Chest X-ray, AP view. Patient: 68 years old, sex M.
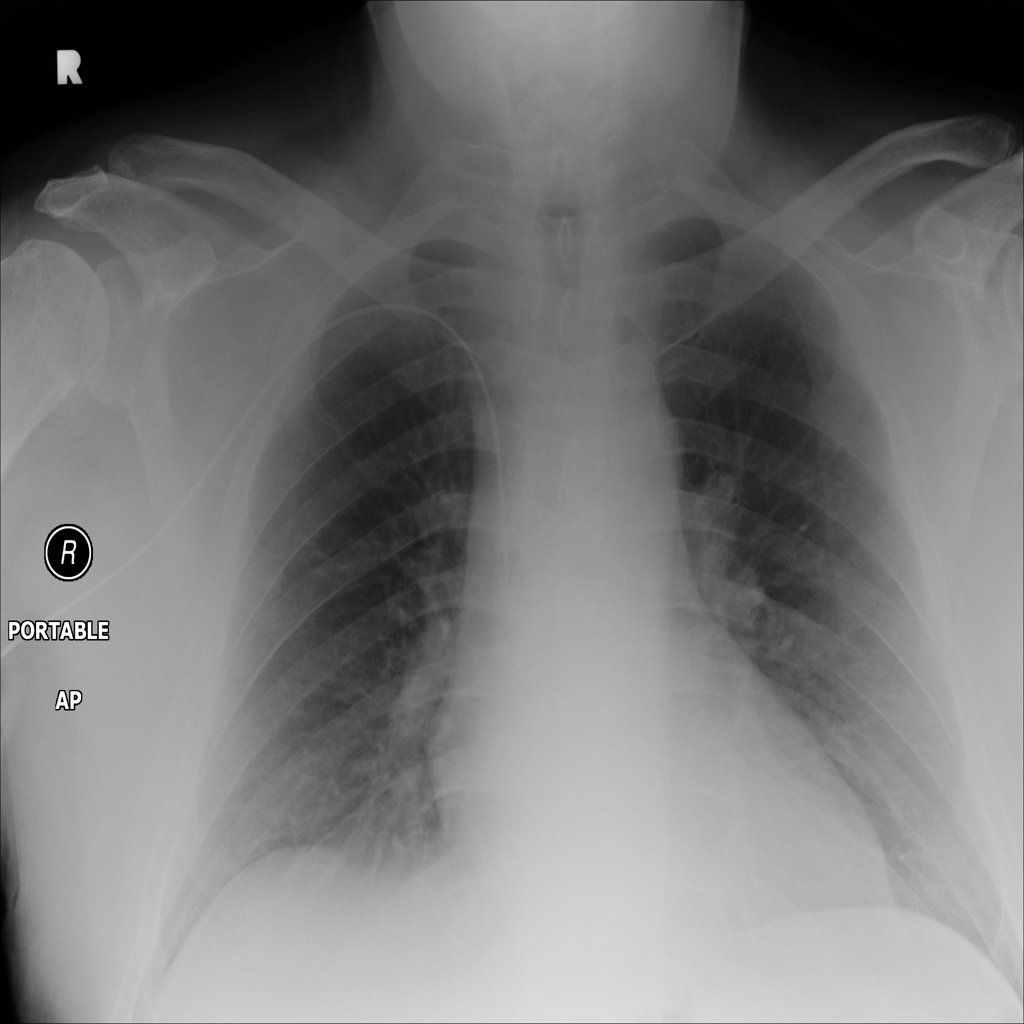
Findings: No Finding